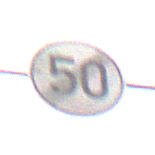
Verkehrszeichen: EndeGeschwindigkeit50
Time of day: MorningAfternoon
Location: Outdoor (Nature)
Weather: Overcast
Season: NotSpecified
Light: Natural